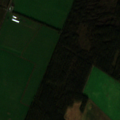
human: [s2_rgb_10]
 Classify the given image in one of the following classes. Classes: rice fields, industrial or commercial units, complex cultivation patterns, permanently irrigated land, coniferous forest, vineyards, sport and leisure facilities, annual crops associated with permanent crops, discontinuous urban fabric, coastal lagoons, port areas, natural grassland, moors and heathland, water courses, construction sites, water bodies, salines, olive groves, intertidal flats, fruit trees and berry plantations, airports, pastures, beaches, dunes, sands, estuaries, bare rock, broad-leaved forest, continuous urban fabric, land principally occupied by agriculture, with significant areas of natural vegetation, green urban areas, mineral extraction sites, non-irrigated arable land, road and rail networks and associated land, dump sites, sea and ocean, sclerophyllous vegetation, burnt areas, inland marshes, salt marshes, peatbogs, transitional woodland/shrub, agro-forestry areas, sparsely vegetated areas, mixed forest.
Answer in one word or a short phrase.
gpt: non-irrigated arable land, coniferous forest